Current action and preconditions to check: trajectory_clear

Your task: For each precondition in the list above, predict whether it will hold at this action.

Consider the current scene as observed from the mobile robot's camera, and analyze the predicted future states of all dynamic agents (e.g., people, animals, vehicles, or any moving entities) within the NEXT SECOND.

IMPORTANT: Only answer "very likely" if you are absolutely certain—based on strong, clear evidence—that a dynamic agent will violate the precondition in the predicted future state. Do NOT answer "very likely" for unlikely, ambiguous, or low-probability risks.

Ask yourself for each precondition: Is there a high probability, with clear and convincing evidence, that the predicted future states of any dynamic agent will interfere with the predicted future state of the currently executing action within the NEXT SECOND, causing that precondition to fail?

Assess the risk level based on these predictions. Use "likely" or "very likely" if motions create a clear risk of interference.

Use "neutral" or "improbable" if agents are nearby but their predicted paths are clearly diverging or non-conflicting.

Failure Risk Categories: "very improbable", "improbable", "neutral", "likely", "very likely"

Answer Format: Output ONLY the probability_of_failure value from these categories: "very improbable", "improbable", "neutral", "likely", "very likely"

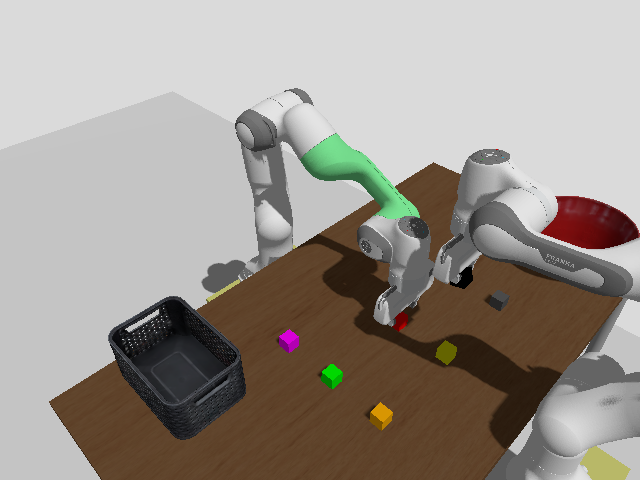

Answer: improbable